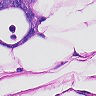
Metastatic tissue present: yes